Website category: restaurant
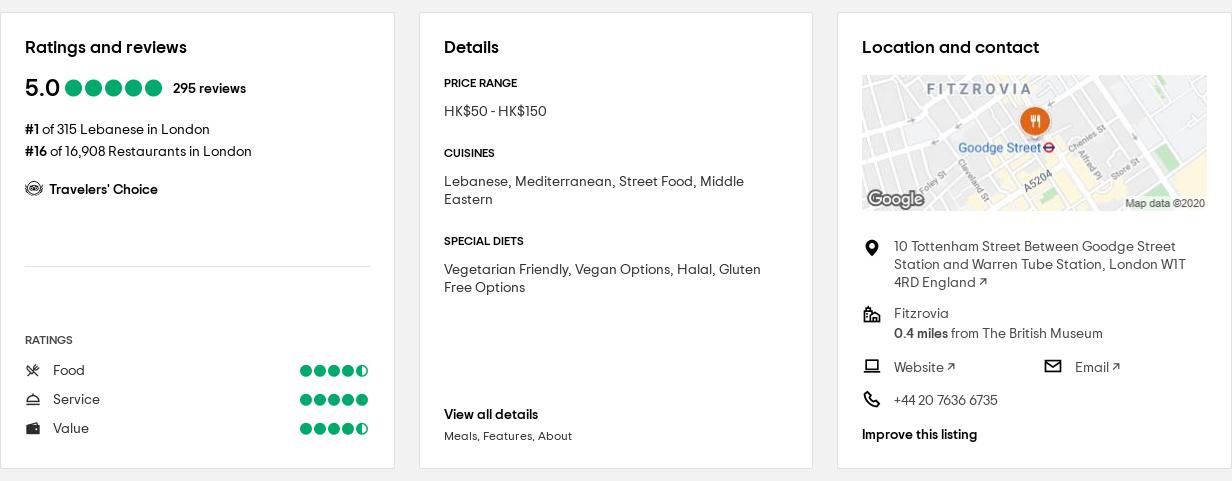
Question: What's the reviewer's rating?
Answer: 5.0

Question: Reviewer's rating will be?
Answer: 5.0

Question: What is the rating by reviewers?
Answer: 5.0

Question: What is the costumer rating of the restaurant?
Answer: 5.0

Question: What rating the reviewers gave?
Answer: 5.0

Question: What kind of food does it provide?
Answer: Lebanese, Mediterranean, Street Food, Middle Eastern

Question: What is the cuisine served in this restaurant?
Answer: Lebanese, Mediterranean, Street Food, Middle Eastern

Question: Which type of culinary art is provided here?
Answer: Lebanese, Mediterranean, Street Food, Middle Eastern

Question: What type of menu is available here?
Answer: Lebanese, Mediterranean, Street Food, Middle Eastern

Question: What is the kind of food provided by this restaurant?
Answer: Lebanese, Mediterranean, Street Food, Middle Eastern

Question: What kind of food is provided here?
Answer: Lebanese, Mediterranean, Street Food, Middle Eastern

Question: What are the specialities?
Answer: Lebanese, Mediterranean, Street Food, Middle Eastern

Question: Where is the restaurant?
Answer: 10 Tottenham Street Between Goodge Street Station and Warren Tube Station, London W1T 4RD England

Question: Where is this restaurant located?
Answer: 10 Tottenham Street Between Goodge Street Station and Warren Tube Station, London W1T 4RD England

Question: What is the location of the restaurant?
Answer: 10 Tottenham Street Between Goodge Street Station and Warren Tube Station, London W1T 4RD England

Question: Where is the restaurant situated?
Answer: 10 Tottenham Street Between Goodge Street Station and Warren Tube Station, London W1T 4RD England

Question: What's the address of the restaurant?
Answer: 10 Tottenham Street Between Goodge Street Station and Warren Tube Station, London W1T 4RD England

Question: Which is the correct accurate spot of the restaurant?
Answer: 10 Tottenham Street Between Goodge Street Station and Warren Tube Station, London W1T 4RD England

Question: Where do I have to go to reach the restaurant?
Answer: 10 Tottenham Street Between Goodge Street Station and Warren Tube Station, London W1T 4RD England

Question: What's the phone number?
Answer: +44 20 7636 6735

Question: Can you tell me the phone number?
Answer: +44 20 7636 6735

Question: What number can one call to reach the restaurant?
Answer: +44 20 7636 6735

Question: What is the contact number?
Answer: +44 20 7636 6735

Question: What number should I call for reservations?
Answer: +44 20 7636 6735

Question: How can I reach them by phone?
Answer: +44 20 7636 6735